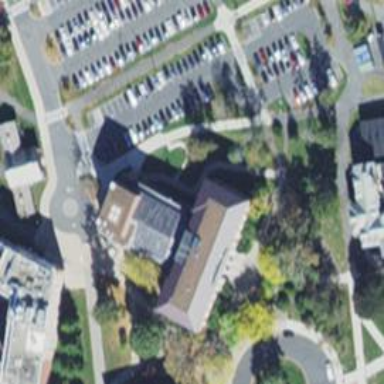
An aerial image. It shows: View of university building.